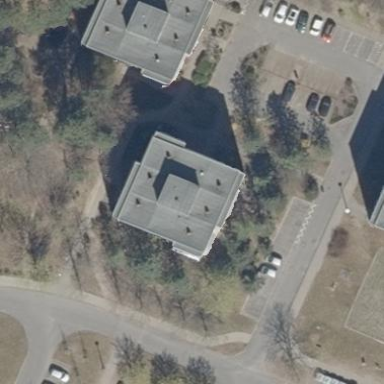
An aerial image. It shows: Detached building with flat roof.